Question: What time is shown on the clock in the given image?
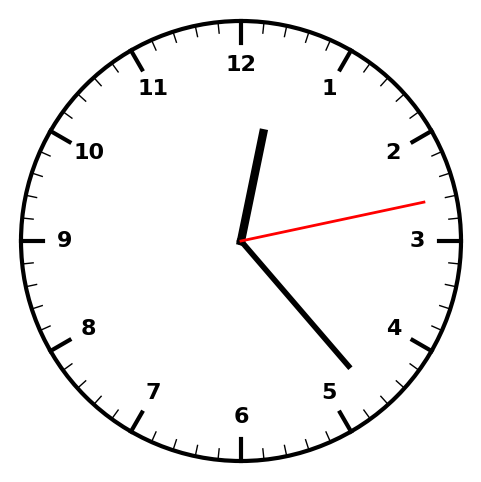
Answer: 12:23:13